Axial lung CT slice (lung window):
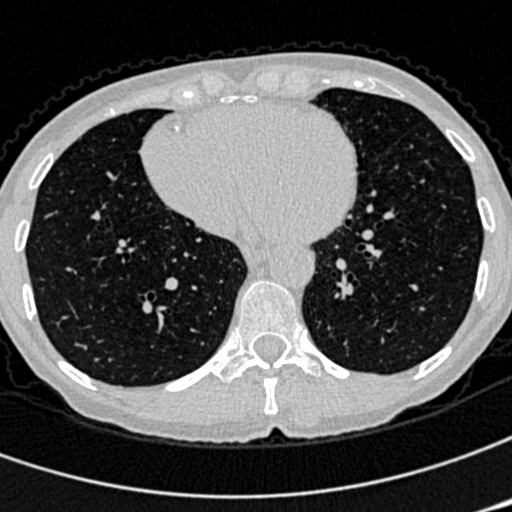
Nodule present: no